Aerial crown-view tile of a tropical tree (Barro Colorado Island, Panama), acquired 20250818:
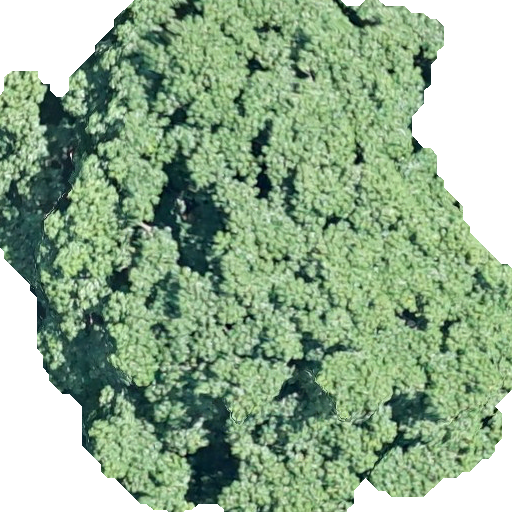
Species: Pseudobombax septenatum
GBIF accepted scientific name: Pseudobombax septenatum
Crown area: 308.845 m²